Question: Can I change description of variable?

I want to see my own string at this place. I want generate this string by myself.
For example
'''
"RTKAccount number=111 and FGSFDS"
'''
insead of
'''
"RTKAccount (id=830039244504)".
'''
I tried to change 'toString()' method in my class, but it did not work.
'''
public String toString() {
return "RTKAccount id=" + this.id + " number=" + this.number;
}
'''
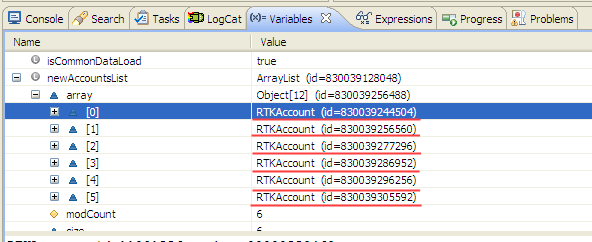
Answer: What you're searching for are the .
Right-click on the variable in the view and select . In the wizard type this into the big text area:
'''
"RTKAccount id=" + id + " number=" + number
'''
And there you have it ;-)